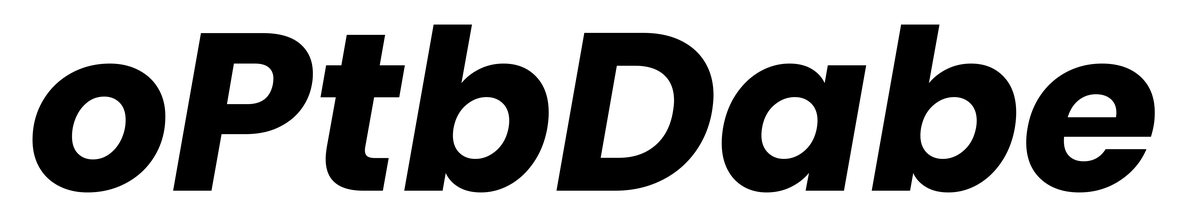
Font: Poppins-BoldItalic